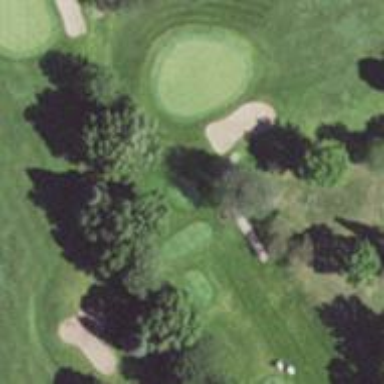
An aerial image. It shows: Path for both road and golf.